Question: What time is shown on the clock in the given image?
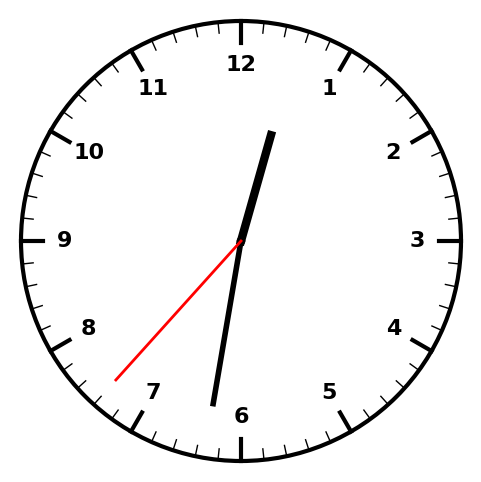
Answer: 12:31:37